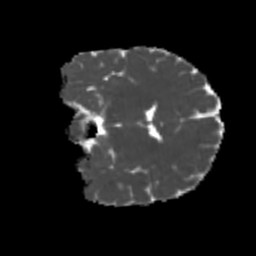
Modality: MD
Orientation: coronal
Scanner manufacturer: siemens
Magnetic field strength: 3 T
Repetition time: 4 s
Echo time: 0.0594 s